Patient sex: F
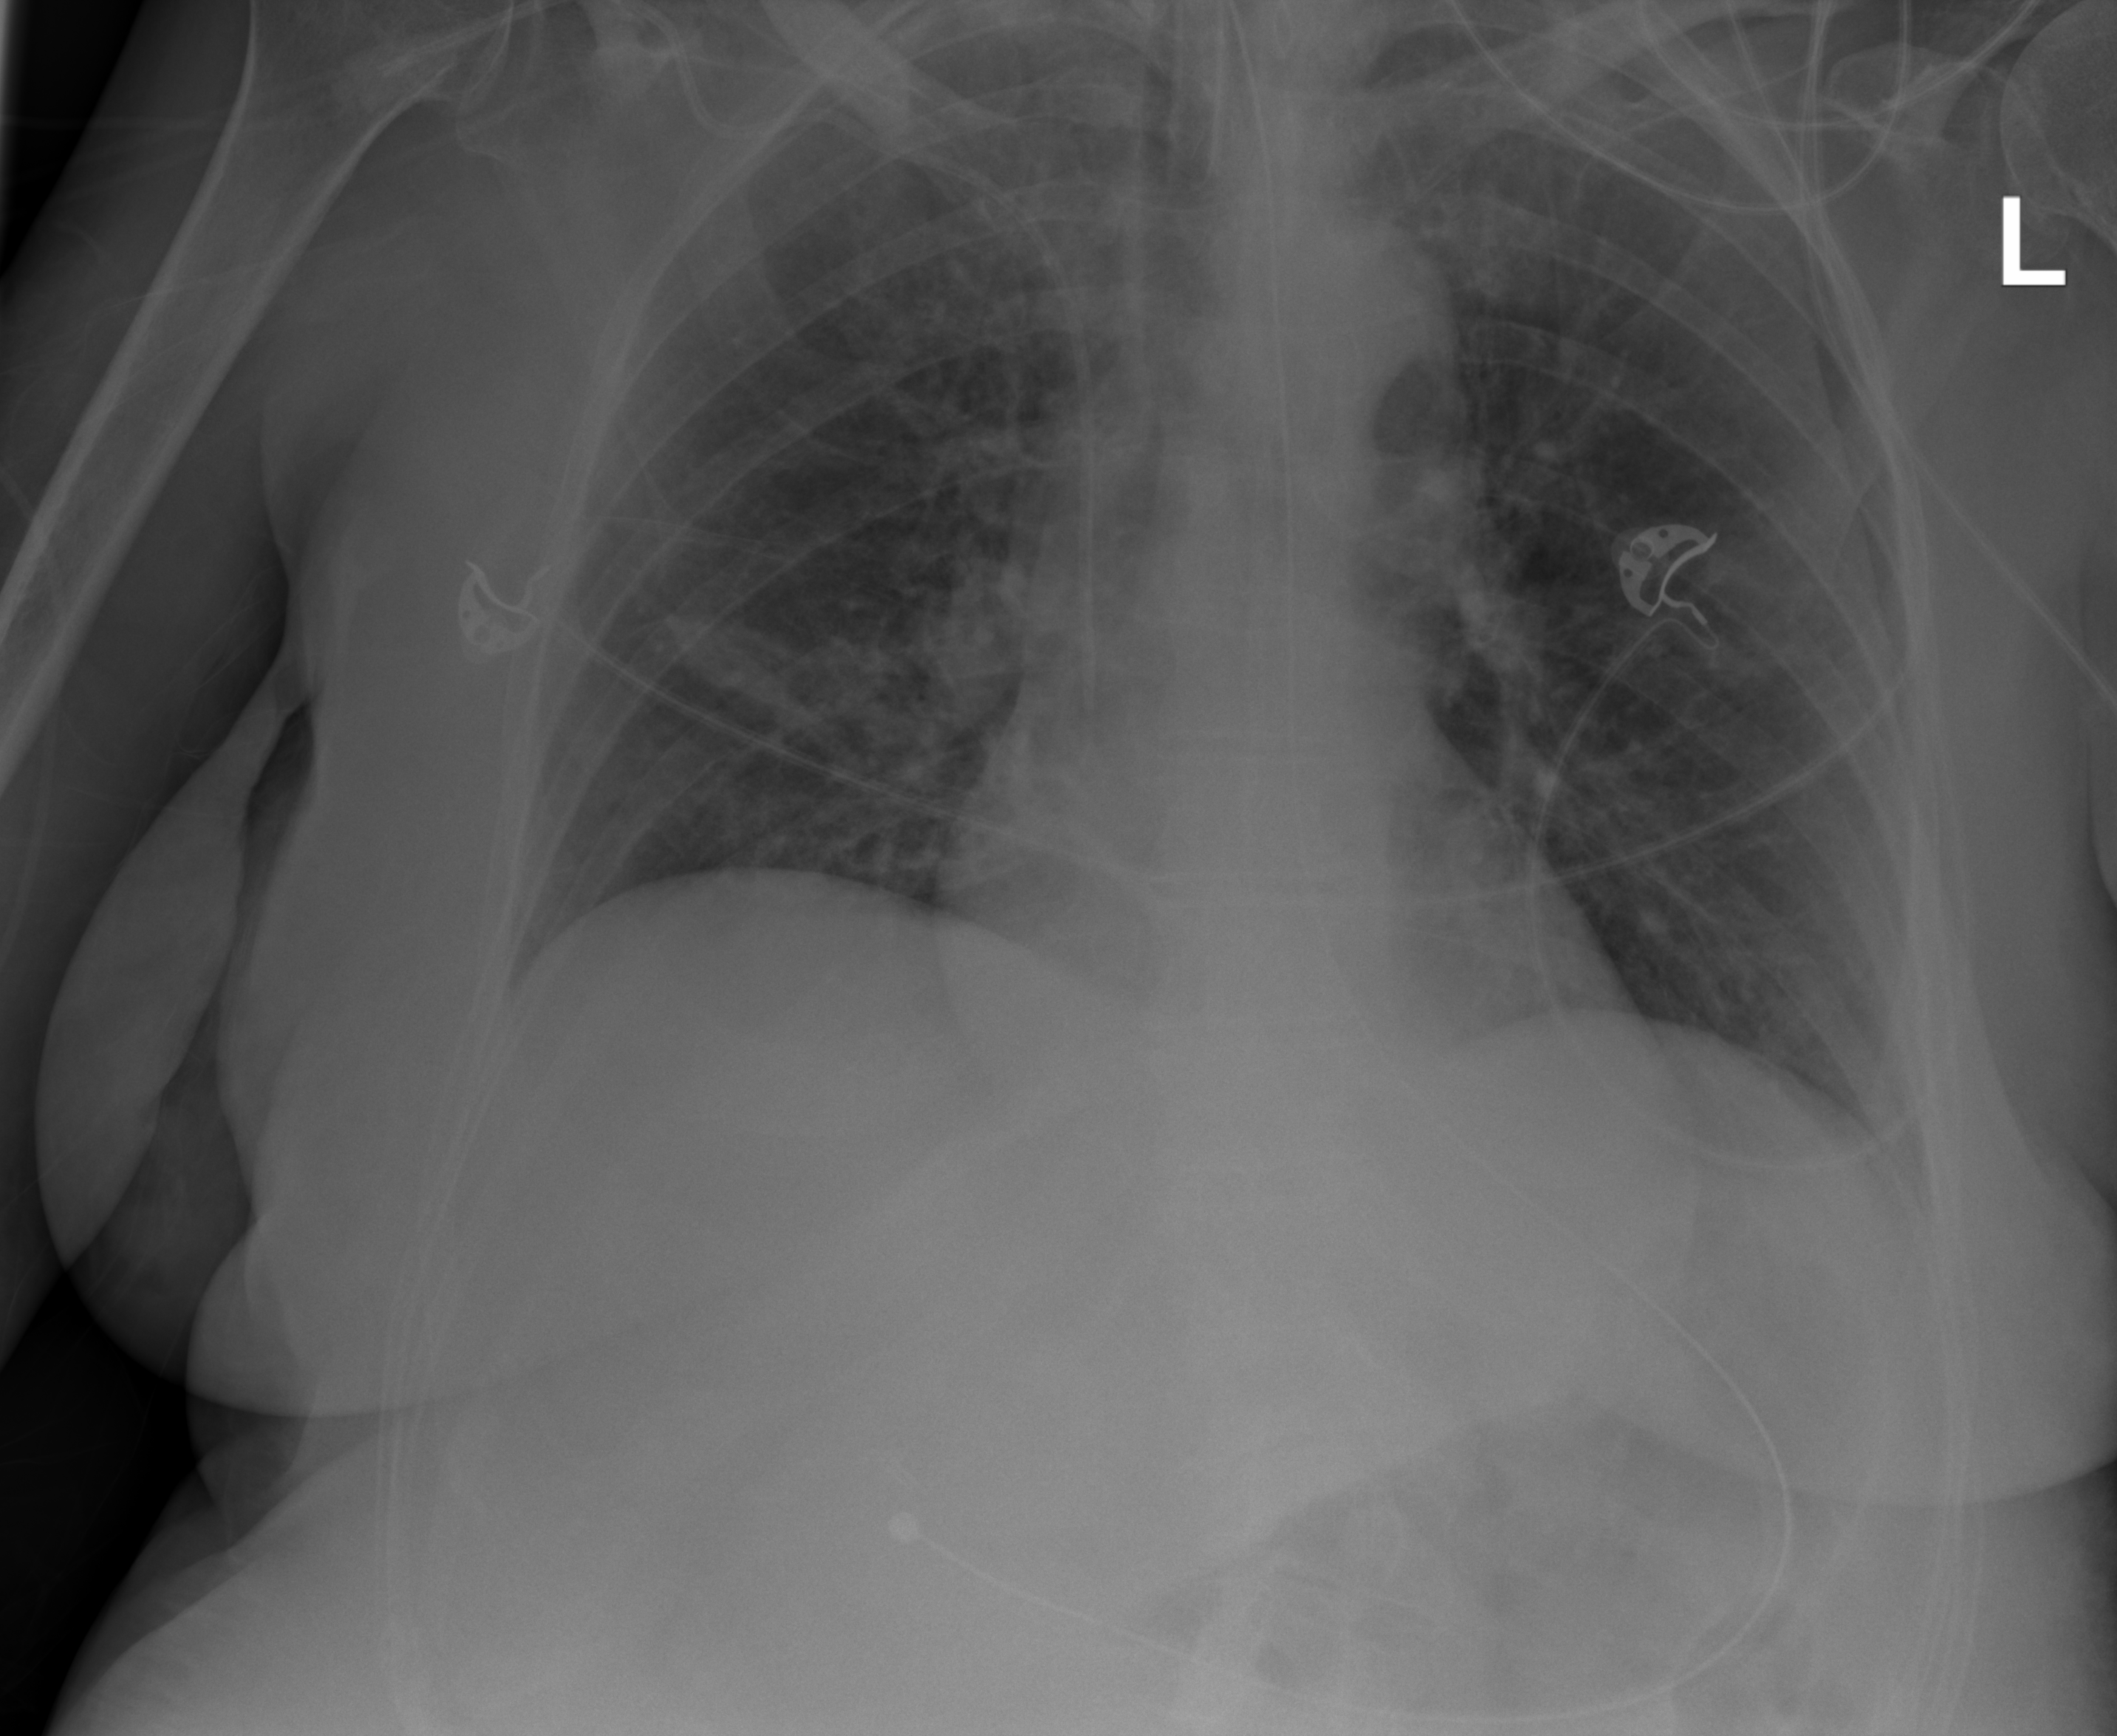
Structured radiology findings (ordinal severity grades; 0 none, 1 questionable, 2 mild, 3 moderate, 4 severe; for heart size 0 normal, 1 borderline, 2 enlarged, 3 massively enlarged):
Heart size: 0
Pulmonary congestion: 0
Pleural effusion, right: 0
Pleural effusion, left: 0
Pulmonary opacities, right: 2
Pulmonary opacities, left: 0
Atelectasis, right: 2
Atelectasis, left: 0